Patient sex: M
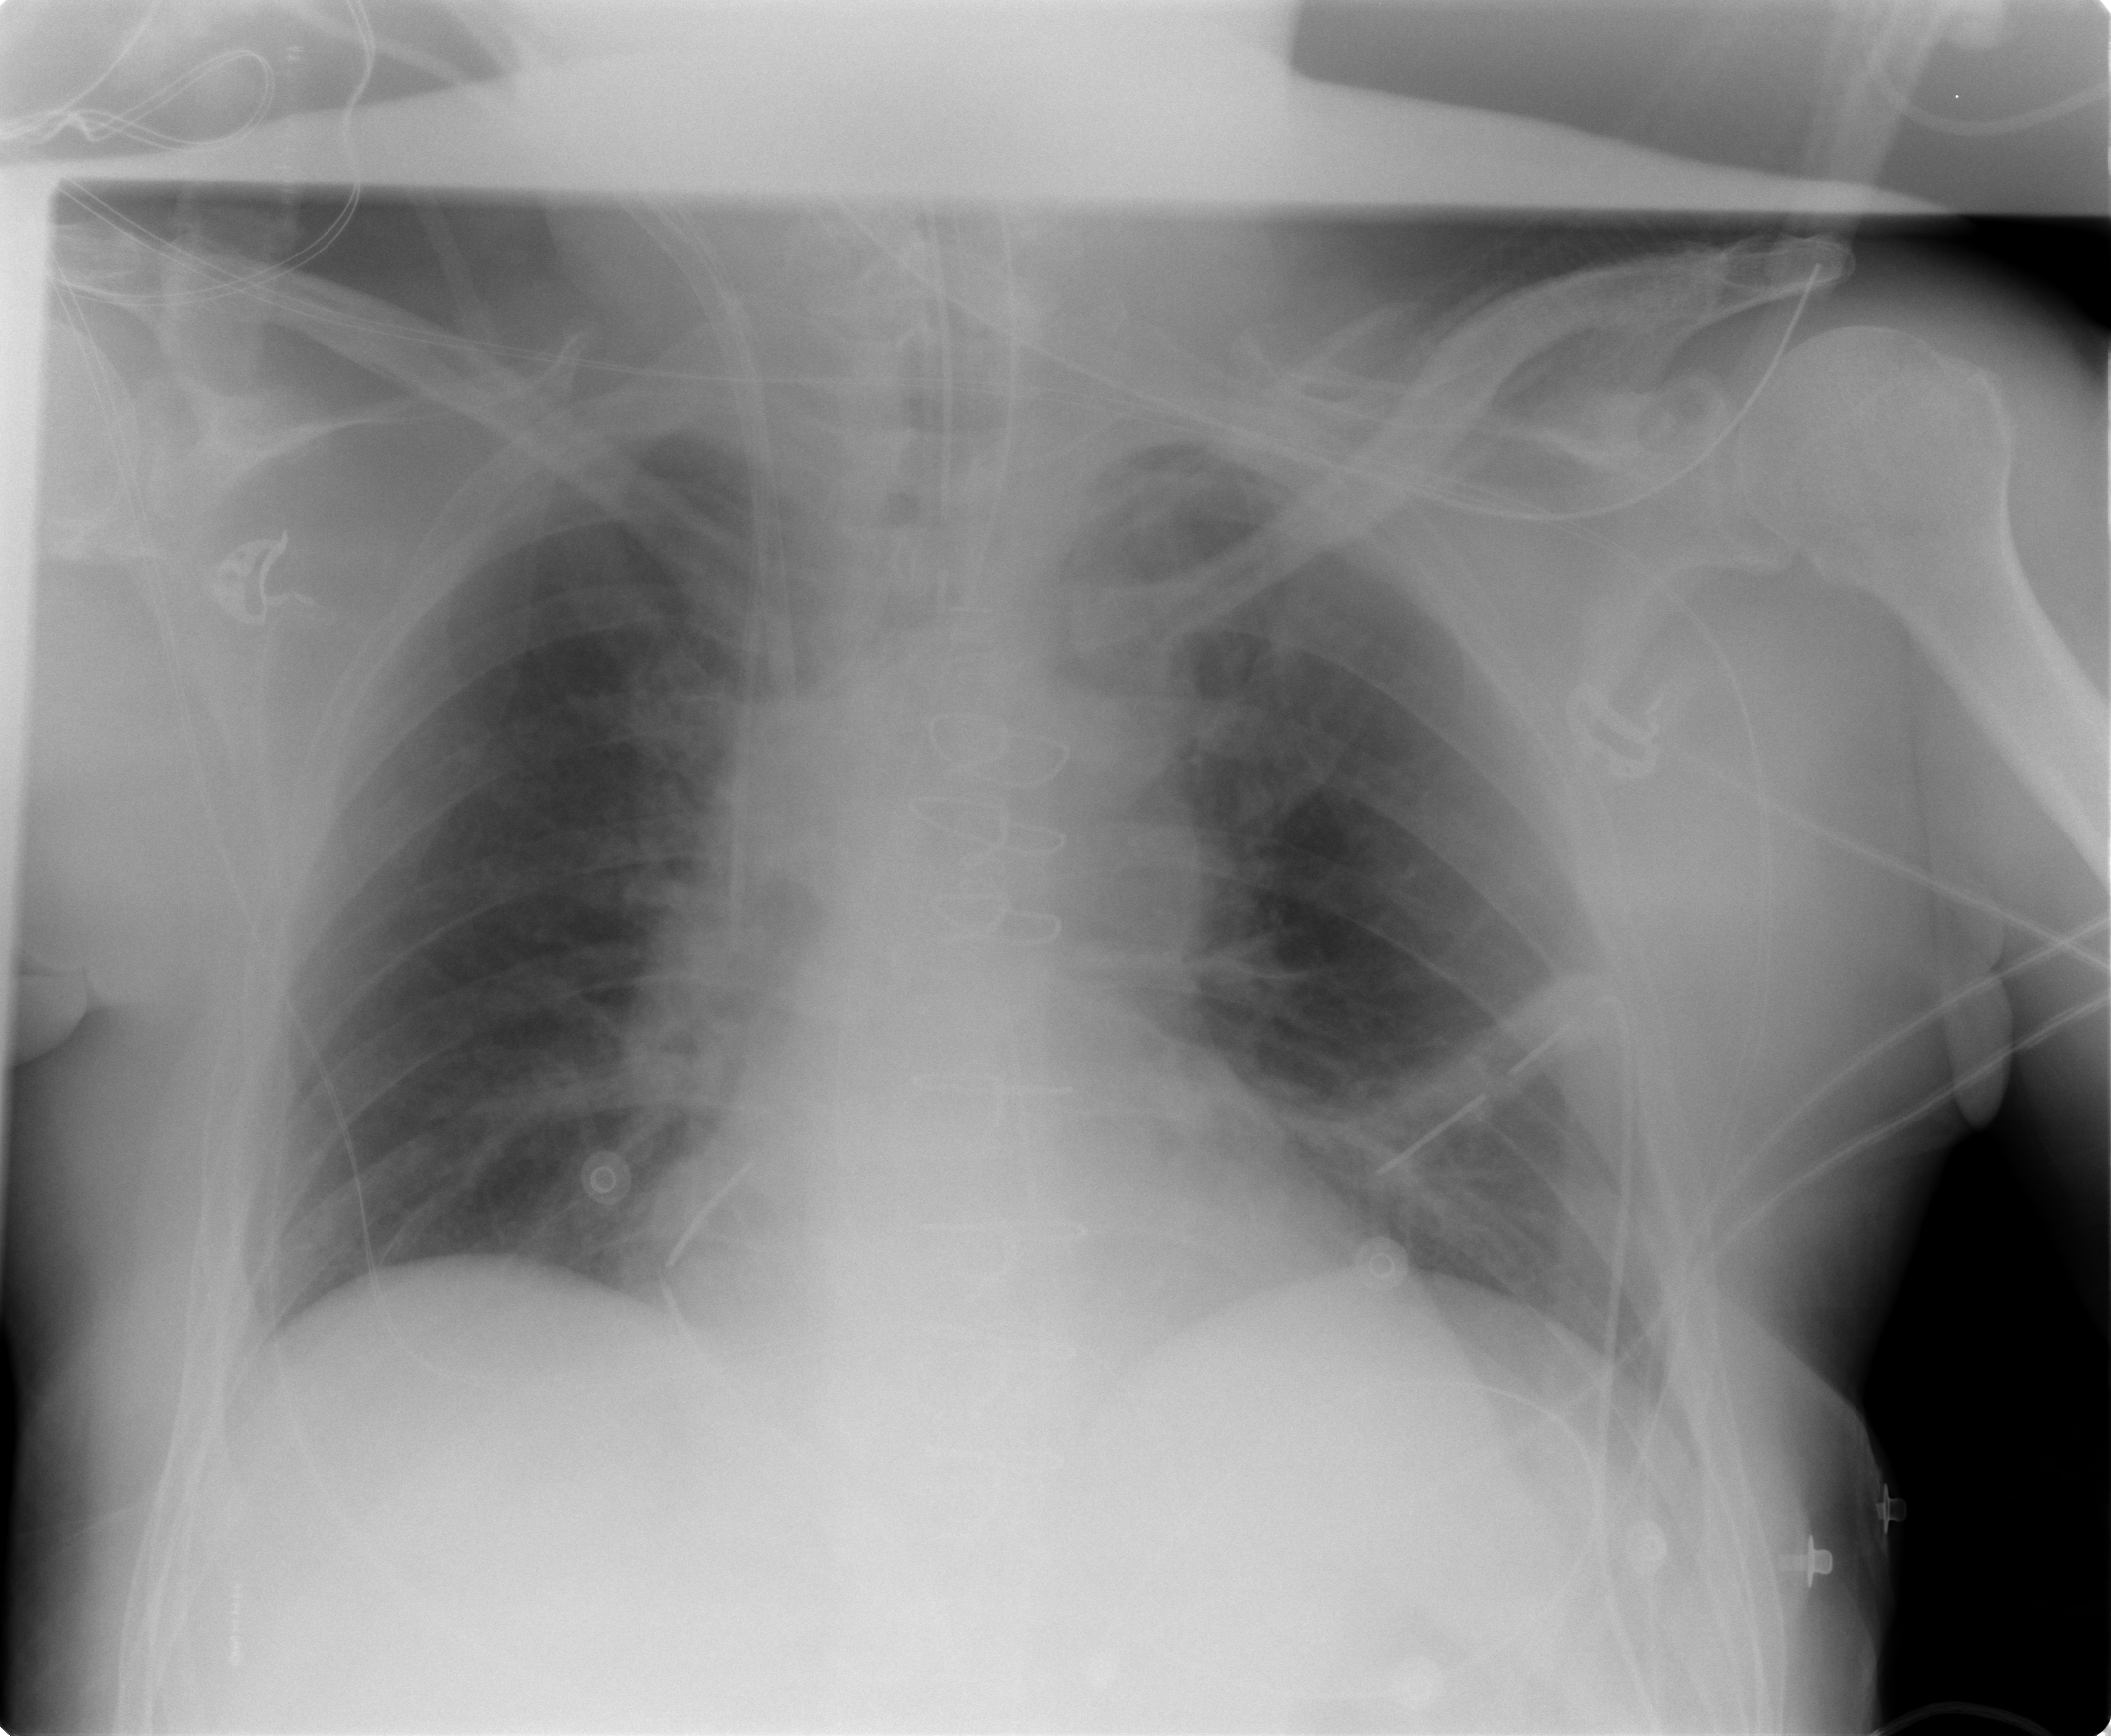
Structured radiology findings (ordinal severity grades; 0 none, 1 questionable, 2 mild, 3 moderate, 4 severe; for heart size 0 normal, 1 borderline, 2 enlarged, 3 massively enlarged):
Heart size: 0
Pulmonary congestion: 2
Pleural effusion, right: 0
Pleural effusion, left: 0
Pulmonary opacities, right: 0
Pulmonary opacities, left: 0
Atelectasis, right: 1
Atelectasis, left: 2